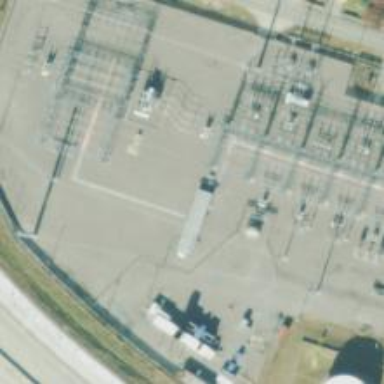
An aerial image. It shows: Switch used for power control.